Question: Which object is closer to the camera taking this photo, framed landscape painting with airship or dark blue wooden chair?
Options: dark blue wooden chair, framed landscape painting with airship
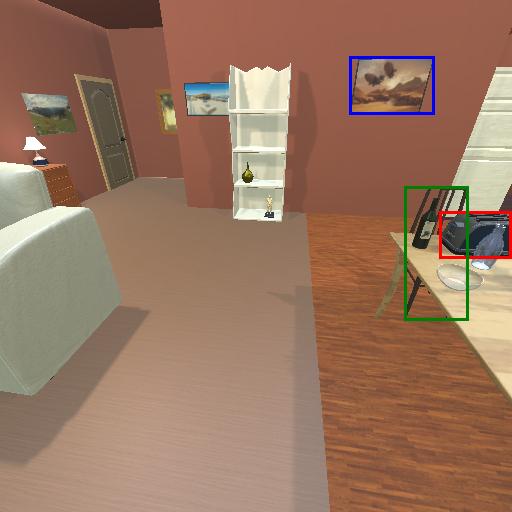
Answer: dark blue wooden chair